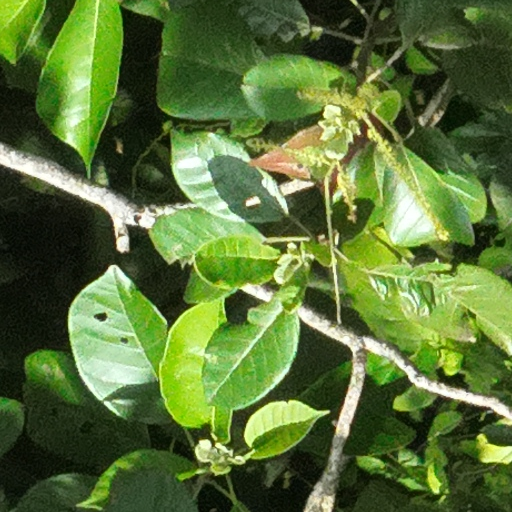
Species: Hieronyma alchorneoides
GBIF accepted scientific name: Hieronyma alchorneoides
Crown area (m\u00b2): 373.293